Interaction volume radius: 10 \u00c5
Interaction volume height: 20 \u00c5
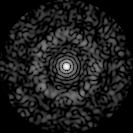
Disorder parameter: 0.8499